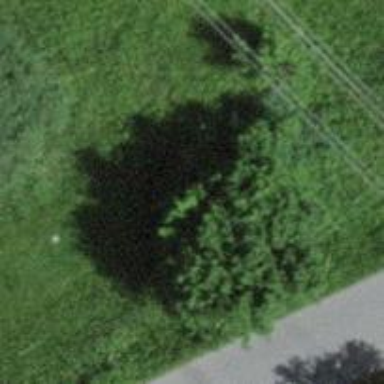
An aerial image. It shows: Broadleaved tree with lush foliage.